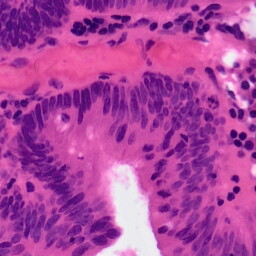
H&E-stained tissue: Colon